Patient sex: M
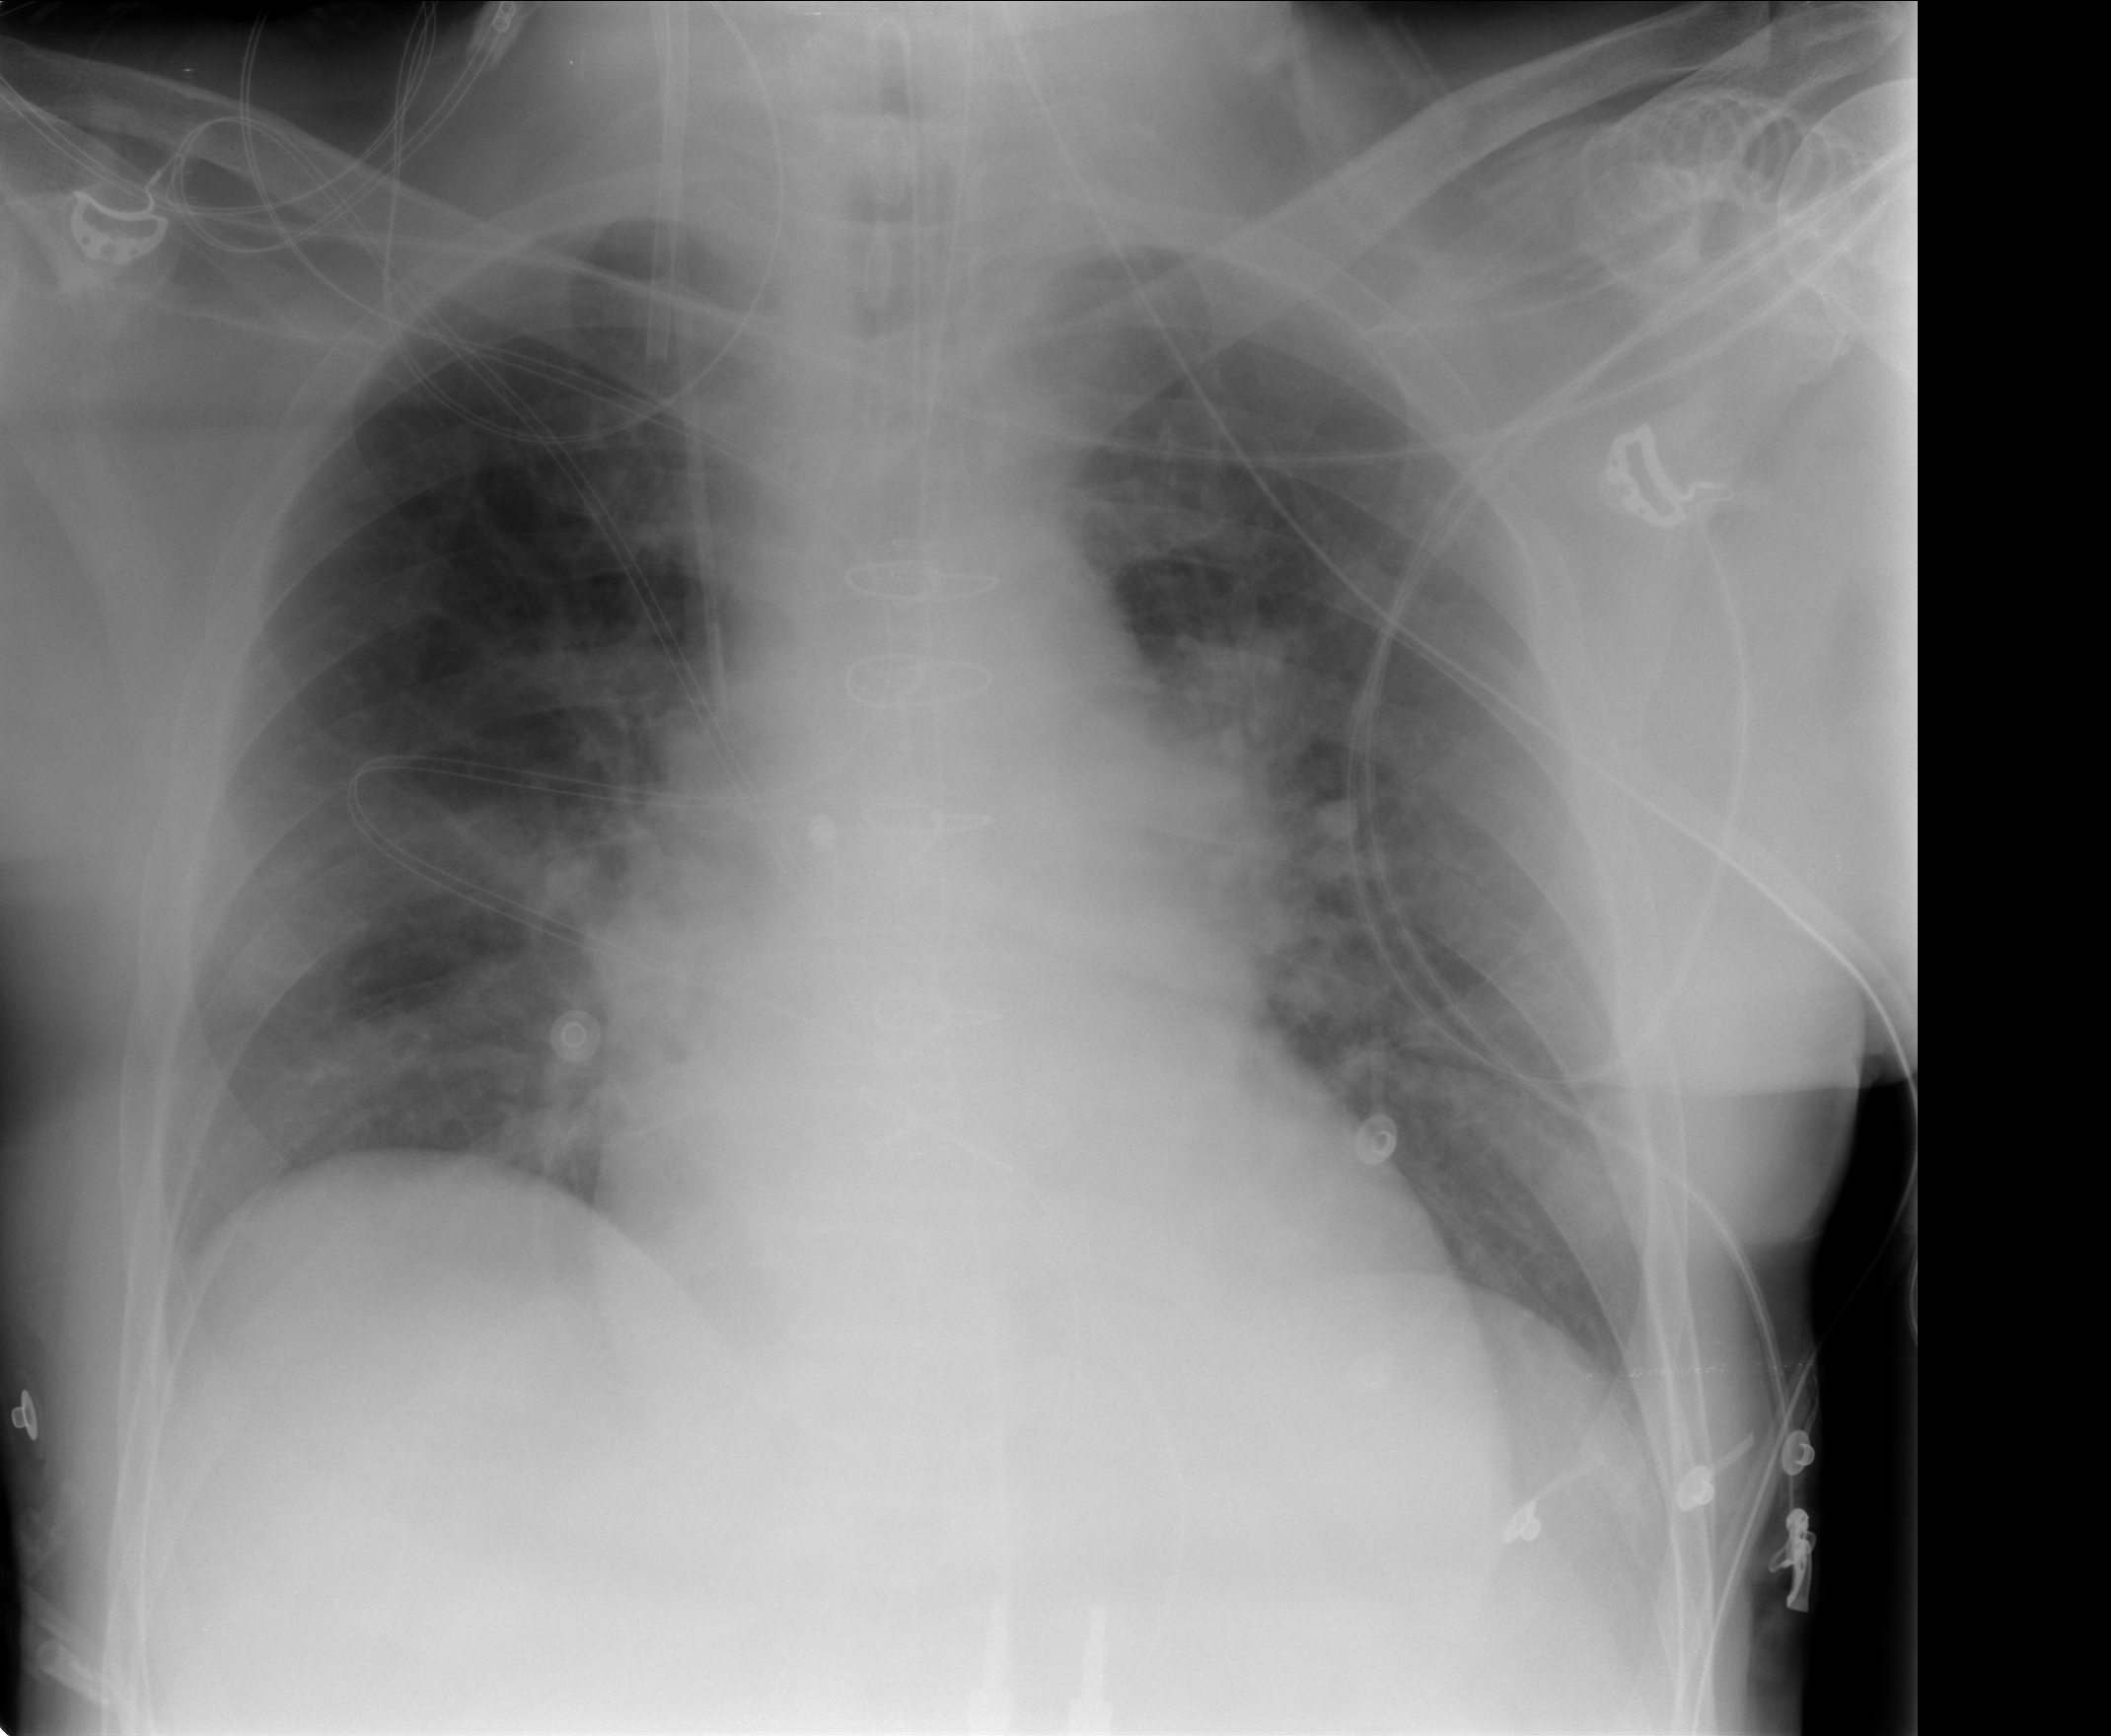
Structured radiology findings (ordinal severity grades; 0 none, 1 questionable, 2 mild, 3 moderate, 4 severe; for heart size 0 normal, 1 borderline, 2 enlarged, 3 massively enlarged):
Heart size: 0
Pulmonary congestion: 0
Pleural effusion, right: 2
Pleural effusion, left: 2
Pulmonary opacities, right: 2
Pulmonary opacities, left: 2
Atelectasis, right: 0
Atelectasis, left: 0